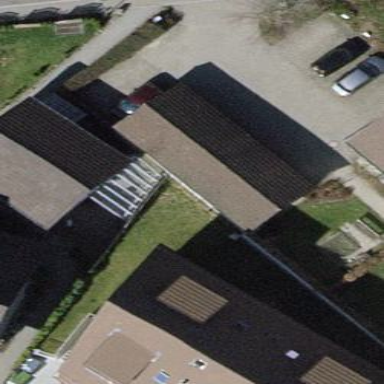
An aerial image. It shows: Garage with gabled roof.